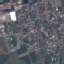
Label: Residential